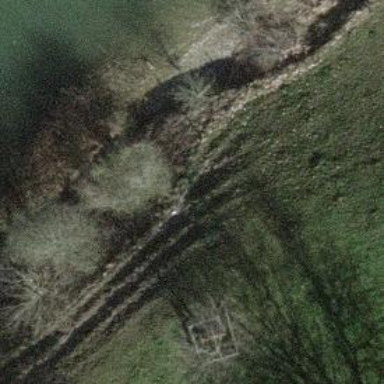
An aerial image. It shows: Bench.